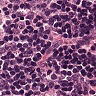
Metastatic tissue present: no